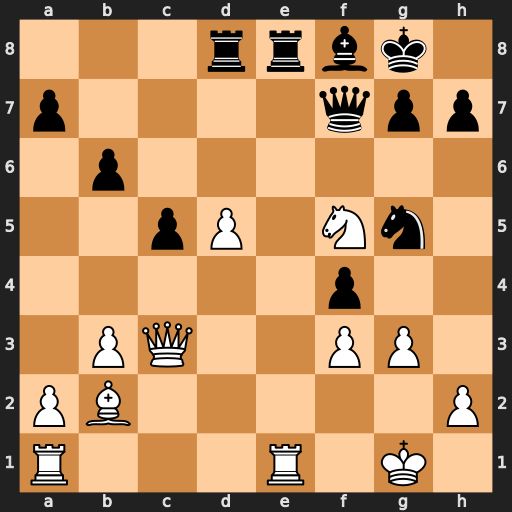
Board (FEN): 3rrbk1/p4qpp/1p6/2pP1Nn1/5p2/1PQ2PP1/PB5P/R3R1K1
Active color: w
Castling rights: -
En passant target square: -
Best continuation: Nh6+ Kh8 Nxf7+